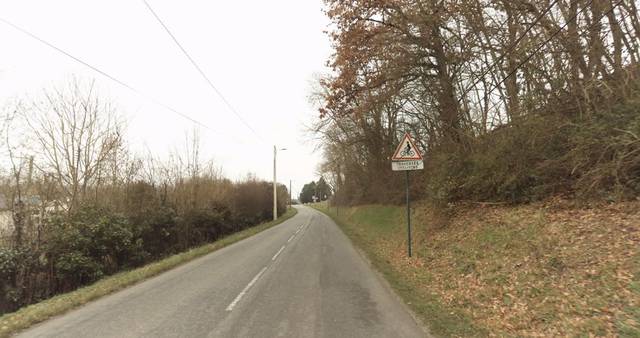
Region: France
Coordinates: 48.082, 1.337